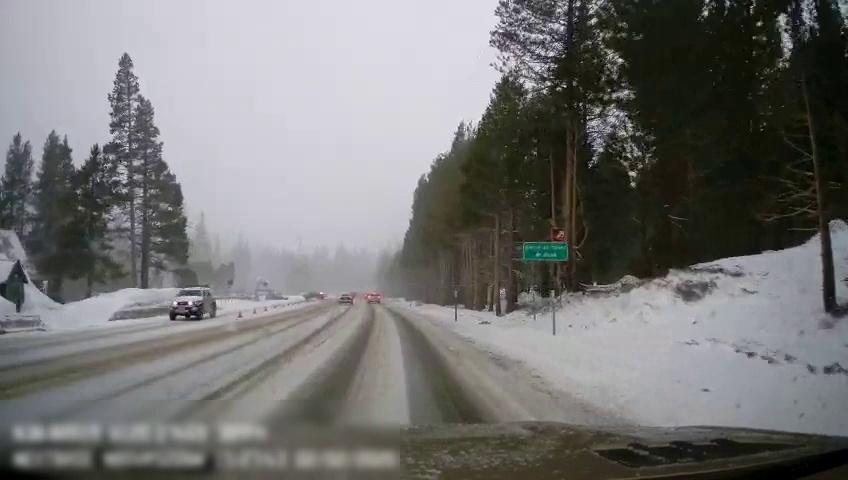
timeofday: Day
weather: Snowy
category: Drivable Space
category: Vehicles | SUV
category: Vehicles | SUV
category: Vehicles | Truck
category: Vehicles | Car
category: Vehicles | SUV
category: Traffic | Signs